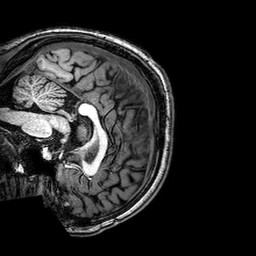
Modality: T1w
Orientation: sagittal
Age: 20
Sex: female